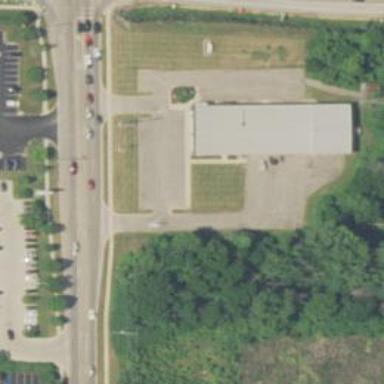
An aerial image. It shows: Convenience shop.